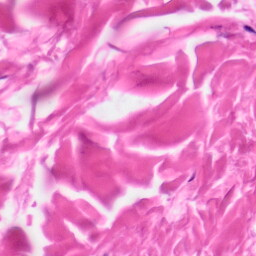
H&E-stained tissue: Skin